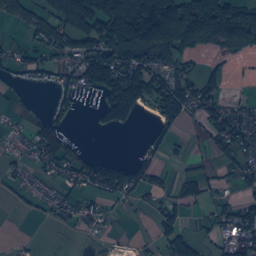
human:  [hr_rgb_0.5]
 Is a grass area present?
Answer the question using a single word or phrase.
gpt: yes

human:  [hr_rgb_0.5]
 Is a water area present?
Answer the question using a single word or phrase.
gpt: yes

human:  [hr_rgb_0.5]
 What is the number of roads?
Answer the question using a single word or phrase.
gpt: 358

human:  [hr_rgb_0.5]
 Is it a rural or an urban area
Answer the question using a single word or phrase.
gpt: urban

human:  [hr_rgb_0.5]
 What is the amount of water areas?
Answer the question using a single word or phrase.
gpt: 36

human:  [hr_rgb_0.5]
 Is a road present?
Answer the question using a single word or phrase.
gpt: yes

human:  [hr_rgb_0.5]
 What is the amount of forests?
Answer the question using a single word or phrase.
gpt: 234

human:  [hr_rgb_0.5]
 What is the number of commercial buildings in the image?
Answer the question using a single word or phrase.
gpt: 26

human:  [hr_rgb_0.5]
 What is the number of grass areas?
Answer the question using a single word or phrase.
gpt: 195

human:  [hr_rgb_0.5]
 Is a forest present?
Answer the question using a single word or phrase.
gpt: yes

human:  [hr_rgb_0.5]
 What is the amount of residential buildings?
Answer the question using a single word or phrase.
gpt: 1333

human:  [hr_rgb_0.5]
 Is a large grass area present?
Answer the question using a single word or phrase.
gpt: yes

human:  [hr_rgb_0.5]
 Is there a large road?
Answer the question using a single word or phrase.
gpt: no

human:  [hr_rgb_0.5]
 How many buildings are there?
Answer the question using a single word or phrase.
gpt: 1375

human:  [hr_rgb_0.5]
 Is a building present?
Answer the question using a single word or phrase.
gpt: yes

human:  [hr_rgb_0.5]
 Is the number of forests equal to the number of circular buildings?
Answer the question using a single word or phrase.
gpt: no

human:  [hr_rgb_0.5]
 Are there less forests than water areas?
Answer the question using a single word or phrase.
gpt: no

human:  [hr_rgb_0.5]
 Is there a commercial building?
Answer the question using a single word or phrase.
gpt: yes

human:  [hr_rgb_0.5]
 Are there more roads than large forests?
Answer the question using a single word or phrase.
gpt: yes

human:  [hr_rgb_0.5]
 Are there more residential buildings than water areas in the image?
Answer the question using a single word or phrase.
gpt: yes

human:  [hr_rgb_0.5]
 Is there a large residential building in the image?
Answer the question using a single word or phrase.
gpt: no

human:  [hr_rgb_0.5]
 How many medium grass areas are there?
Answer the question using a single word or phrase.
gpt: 48

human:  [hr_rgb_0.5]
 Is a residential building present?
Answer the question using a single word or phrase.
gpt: yes

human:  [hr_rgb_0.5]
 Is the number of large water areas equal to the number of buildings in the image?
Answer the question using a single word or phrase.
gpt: no

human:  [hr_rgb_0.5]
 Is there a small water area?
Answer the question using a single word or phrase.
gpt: yes

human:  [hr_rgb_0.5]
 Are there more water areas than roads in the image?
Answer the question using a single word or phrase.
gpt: no

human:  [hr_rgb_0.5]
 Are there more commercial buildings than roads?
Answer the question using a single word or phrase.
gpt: no

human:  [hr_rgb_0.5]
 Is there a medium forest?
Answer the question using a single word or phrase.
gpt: yes

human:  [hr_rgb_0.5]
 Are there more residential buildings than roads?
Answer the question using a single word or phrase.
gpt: yes

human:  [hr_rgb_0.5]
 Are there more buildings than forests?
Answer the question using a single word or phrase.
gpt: yes

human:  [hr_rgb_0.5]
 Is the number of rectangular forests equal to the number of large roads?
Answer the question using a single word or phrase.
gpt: no

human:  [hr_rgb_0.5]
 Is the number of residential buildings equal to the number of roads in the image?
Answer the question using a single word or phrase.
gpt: no

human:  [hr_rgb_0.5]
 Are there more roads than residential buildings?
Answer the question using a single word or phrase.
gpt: no

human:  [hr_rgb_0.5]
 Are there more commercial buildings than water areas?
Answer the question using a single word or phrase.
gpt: no

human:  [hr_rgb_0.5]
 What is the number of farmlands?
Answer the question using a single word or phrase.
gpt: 49

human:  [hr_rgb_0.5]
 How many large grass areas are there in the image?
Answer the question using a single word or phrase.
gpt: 117

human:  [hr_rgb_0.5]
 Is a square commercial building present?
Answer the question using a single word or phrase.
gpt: no

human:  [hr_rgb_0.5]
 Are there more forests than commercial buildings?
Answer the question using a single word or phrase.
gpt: yes

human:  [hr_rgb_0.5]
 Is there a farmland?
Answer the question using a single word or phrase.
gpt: yes

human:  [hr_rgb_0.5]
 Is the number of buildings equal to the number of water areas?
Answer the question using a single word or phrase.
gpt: no

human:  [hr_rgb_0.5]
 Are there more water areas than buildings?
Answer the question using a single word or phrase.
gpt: no

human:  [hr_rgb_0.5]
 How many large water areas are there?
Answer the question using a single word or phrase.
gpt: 5

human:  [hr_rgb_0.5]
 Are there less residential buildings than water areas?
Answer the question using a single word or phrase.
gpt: no

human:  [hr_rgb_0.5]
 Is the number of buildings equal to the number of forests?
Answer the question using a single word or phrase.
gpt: no

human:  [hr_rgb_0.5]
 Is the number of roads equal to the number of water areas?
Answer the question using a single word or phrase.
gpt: no

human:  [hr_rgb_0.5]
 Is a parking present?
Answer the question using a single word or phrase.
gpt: yes

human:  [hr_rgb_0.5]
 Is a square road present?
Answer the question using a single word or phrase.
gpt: no

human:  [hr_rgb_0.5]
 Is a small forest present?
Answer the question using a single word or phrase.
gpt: yes

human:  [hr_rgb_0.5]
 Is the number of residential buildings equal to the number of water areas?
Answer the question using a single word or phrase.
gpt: no

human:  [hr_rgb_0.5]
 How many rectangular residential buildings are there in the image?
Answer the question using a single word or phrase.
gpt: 658

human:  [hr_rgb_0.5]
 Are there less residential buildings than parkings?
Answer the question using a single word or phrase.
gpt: no

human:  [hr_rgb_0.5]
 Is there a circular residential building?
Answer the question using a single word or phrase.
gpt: yes

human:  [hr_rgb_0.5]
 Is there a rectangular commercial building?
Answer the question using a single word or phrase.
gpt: yes

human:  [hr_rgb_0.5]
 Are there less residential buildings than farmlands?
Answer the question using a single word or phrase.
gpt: no

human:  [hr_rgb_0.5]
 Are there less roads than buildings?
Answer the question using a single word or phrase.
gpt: yes

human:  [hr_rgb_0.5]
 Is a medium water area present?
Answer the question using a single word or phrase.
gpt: yes

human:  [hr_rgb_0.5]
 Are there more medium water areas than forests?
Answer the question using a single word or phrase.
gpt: no

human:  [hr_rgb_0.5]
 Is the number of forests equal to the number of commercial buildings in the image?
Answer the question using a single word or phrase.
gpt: no

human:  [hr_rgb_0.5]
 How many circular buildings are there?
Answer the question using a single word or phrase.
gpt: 2

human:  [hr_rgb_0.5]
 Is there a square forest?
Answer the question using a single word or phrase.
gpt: no

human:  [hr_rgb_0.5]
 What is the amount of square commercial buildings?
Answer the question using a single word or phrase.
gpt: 0

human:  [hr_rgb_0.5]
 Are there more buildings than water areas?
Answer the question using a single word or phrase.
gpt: yes

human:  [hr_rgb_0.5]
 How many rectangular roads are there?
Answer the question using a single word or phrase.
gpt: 0

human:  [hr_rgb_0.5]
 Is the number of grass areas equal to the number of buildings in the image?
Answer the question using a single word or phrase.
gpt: no